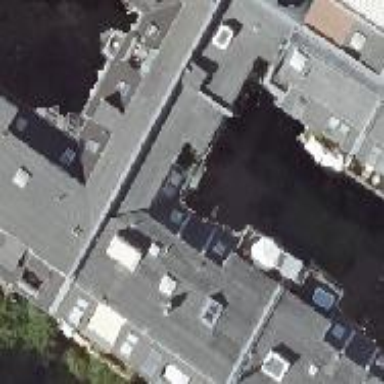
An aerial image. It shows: Grey apartment building with gambrel roof made of red roof tiles.